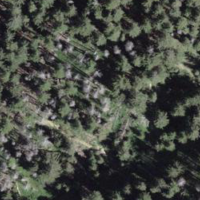
EUNIS habitat code: 43
Species observed at this site:
Petasites albus